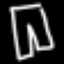
Label: pants